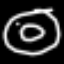
Label: donut